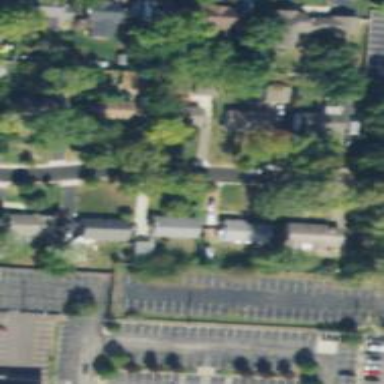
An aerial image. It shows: Residential driveway designated as service road.